Aerial crown-view tile of a tropical tree (Barro Colorado Island, Panama), acquired 20250818:
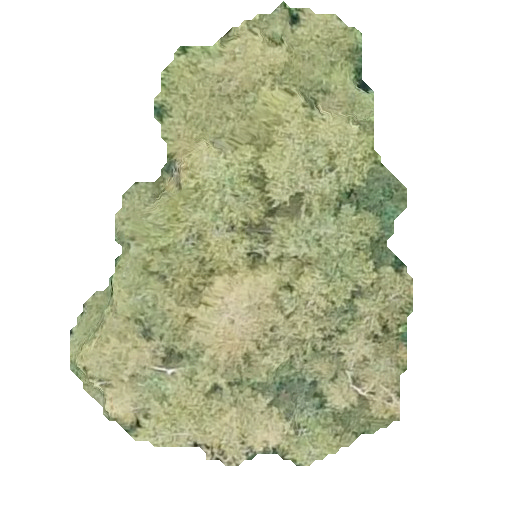
Species: Chrysophyllum cainito
GBIF accepted scientific name: Chrysophyllum cainito
Crown area: 160.428 m²